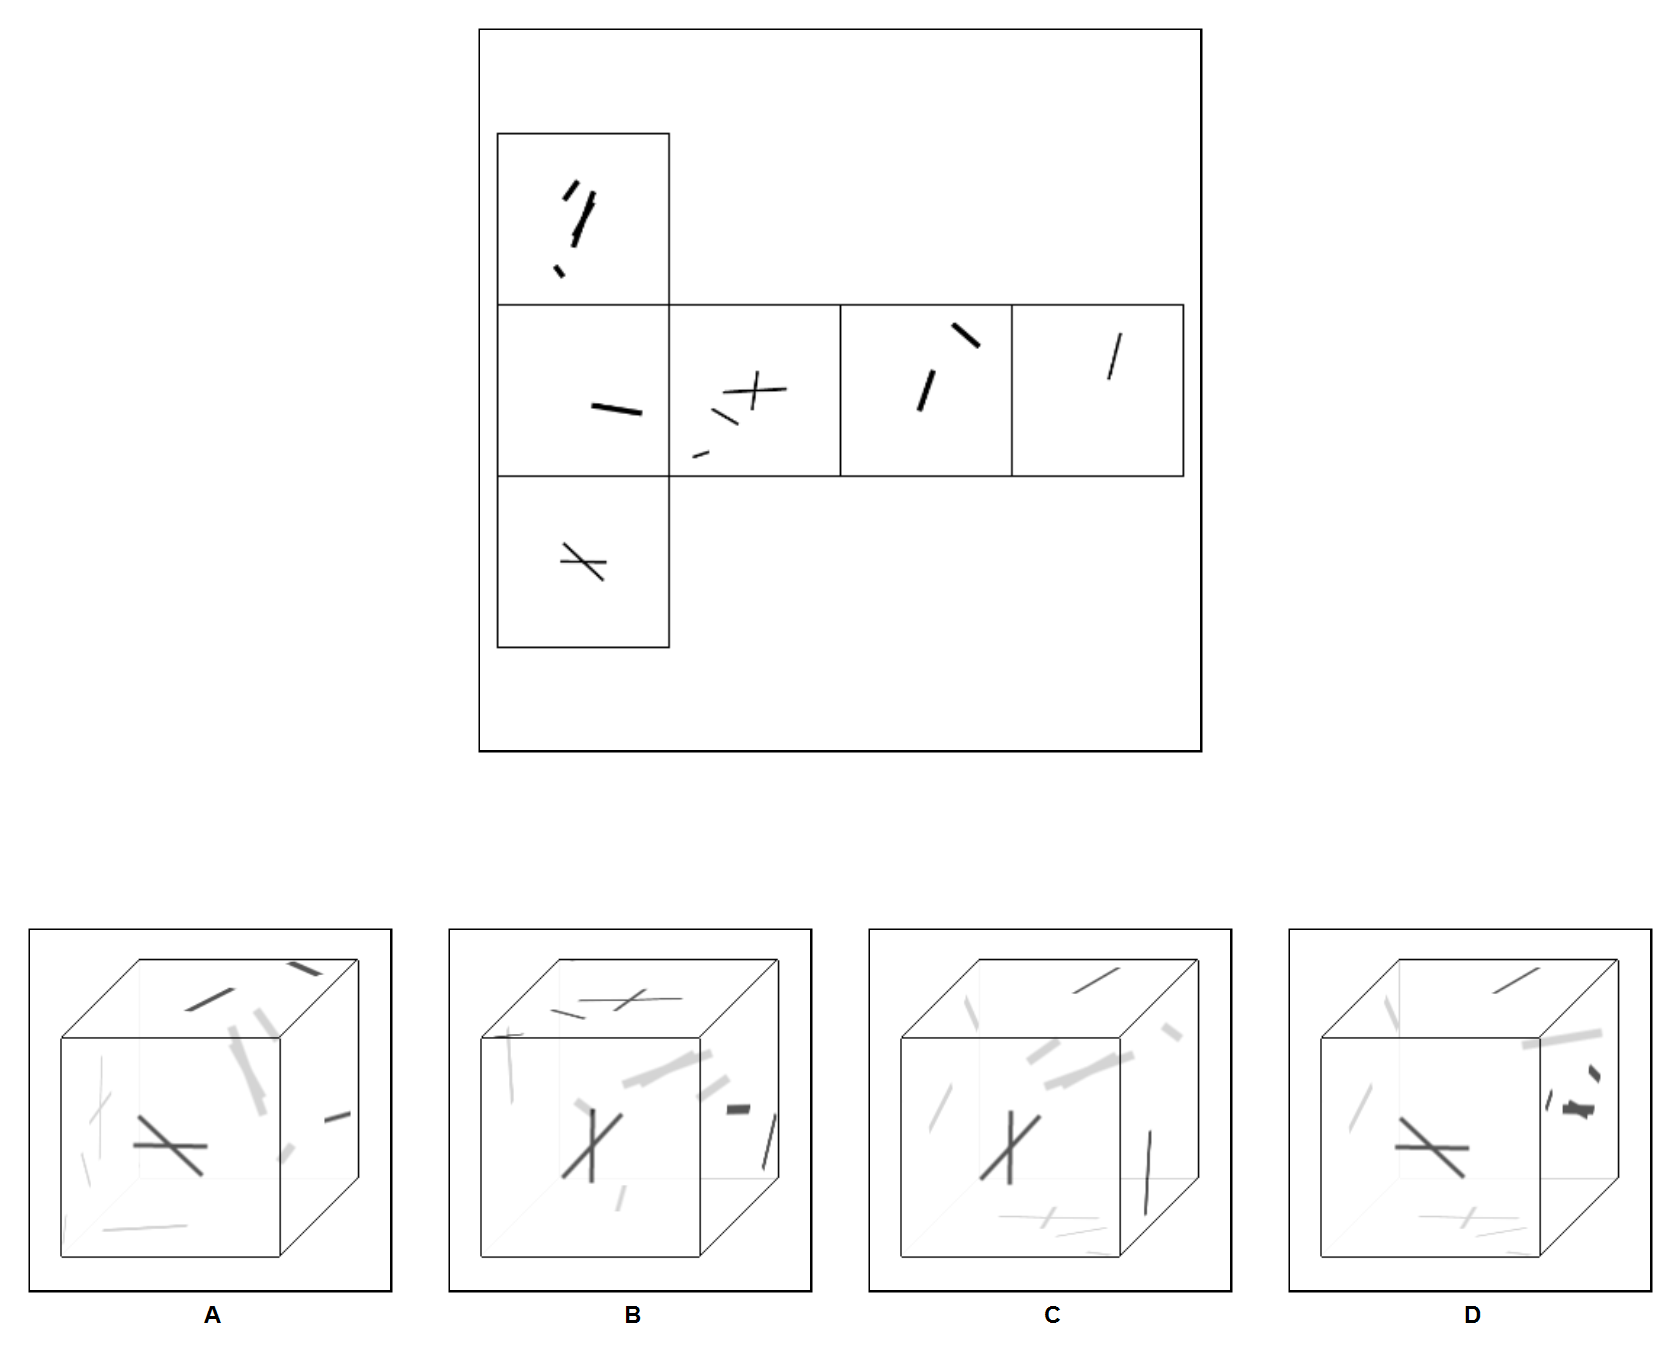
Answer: D